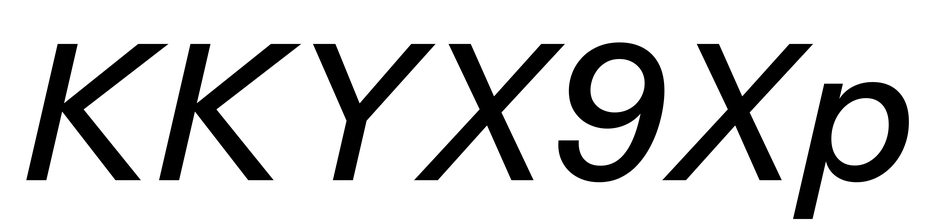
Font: InstrumentSans-Italic_Medium_Italic